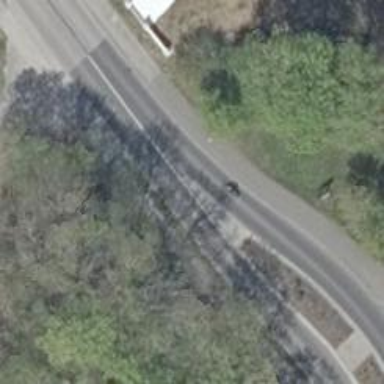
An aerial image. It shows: Secondary road with asphalt surface.